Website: bh-photo
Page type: address-validator
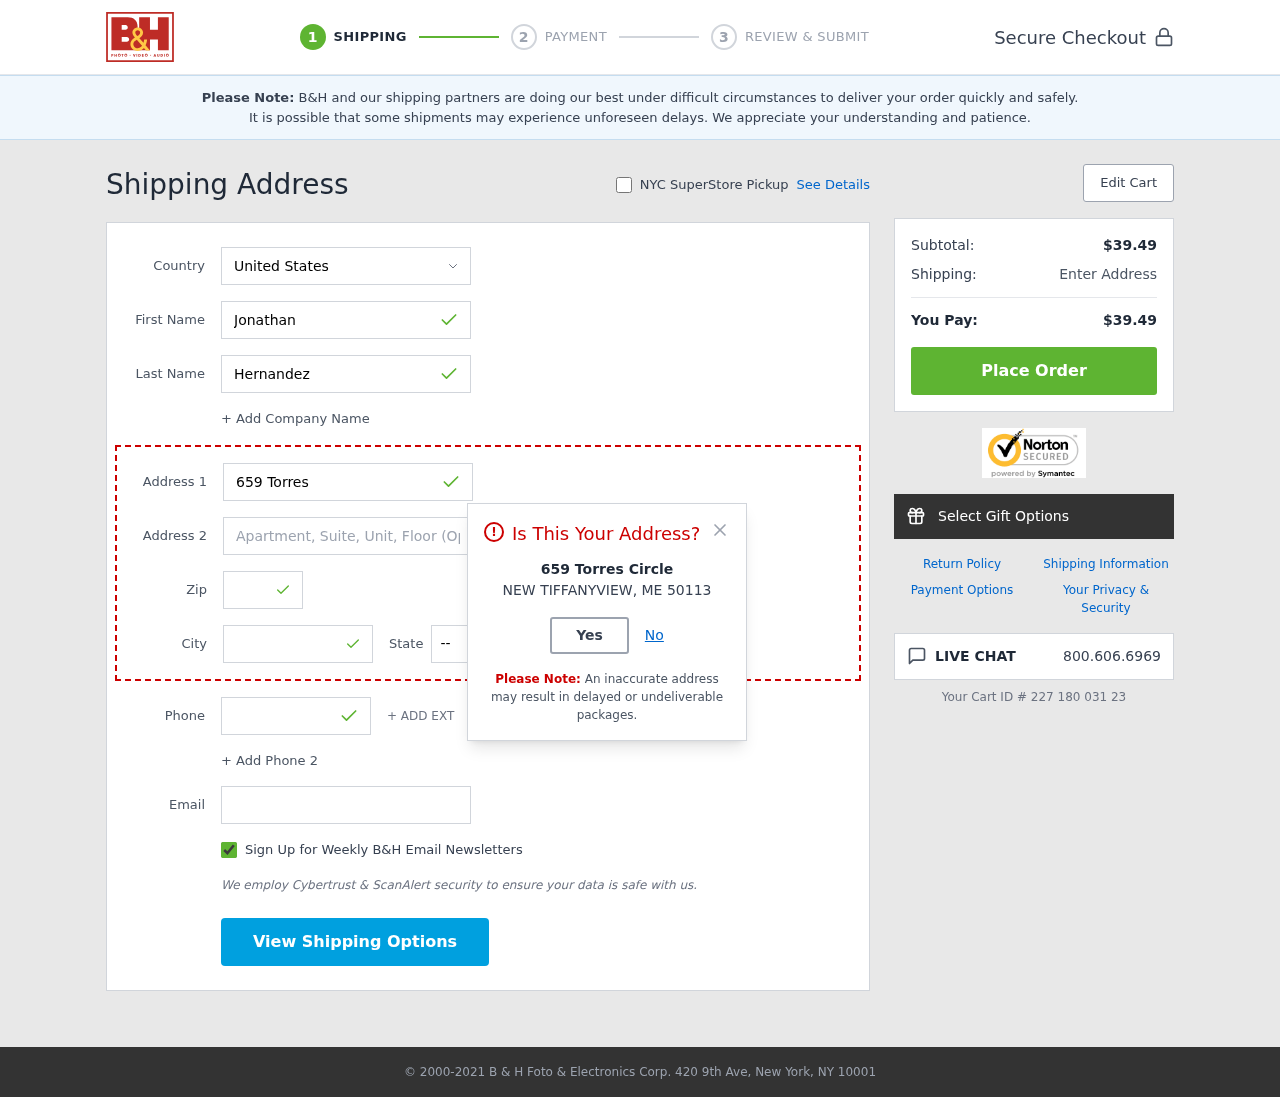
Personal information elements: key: PII_CITY
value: New Tiffanyview
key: PII_COUNTRY
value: United States
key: PII_EMAIL
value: jonathan.hernandez@hotmail.com
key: PII_FIRSTNAME
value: Jonathan
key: PII_LASTNAME
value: Hernandez
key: PII_PHONE
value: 4437195455
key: PII_POSTCODE
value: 50113
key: PII_STATE_ABBR
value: ME
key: PII_STREET
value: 659 Torres Circle
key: PII_STREET2
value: Suite 668
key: PII_CITY_MODAL
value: NEW TIFFANYVIEW
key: PII_POSTCODE_FULL
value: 50113
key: PII_POSTCODE_NUMERIC
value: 50113
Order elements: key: ORDER_SUBTOTAL
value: $39.49
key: ORDER_TOTAL
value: $39.49
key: ORDER_ID
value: Your Cart ID # 227 180 031 23